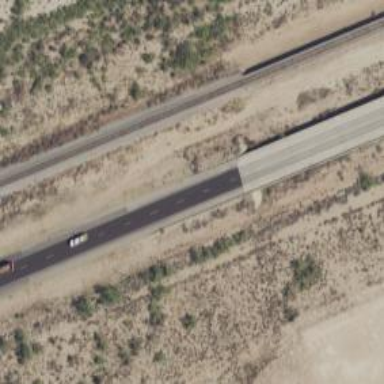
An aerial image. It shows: Primary highway bridge.